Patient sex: F
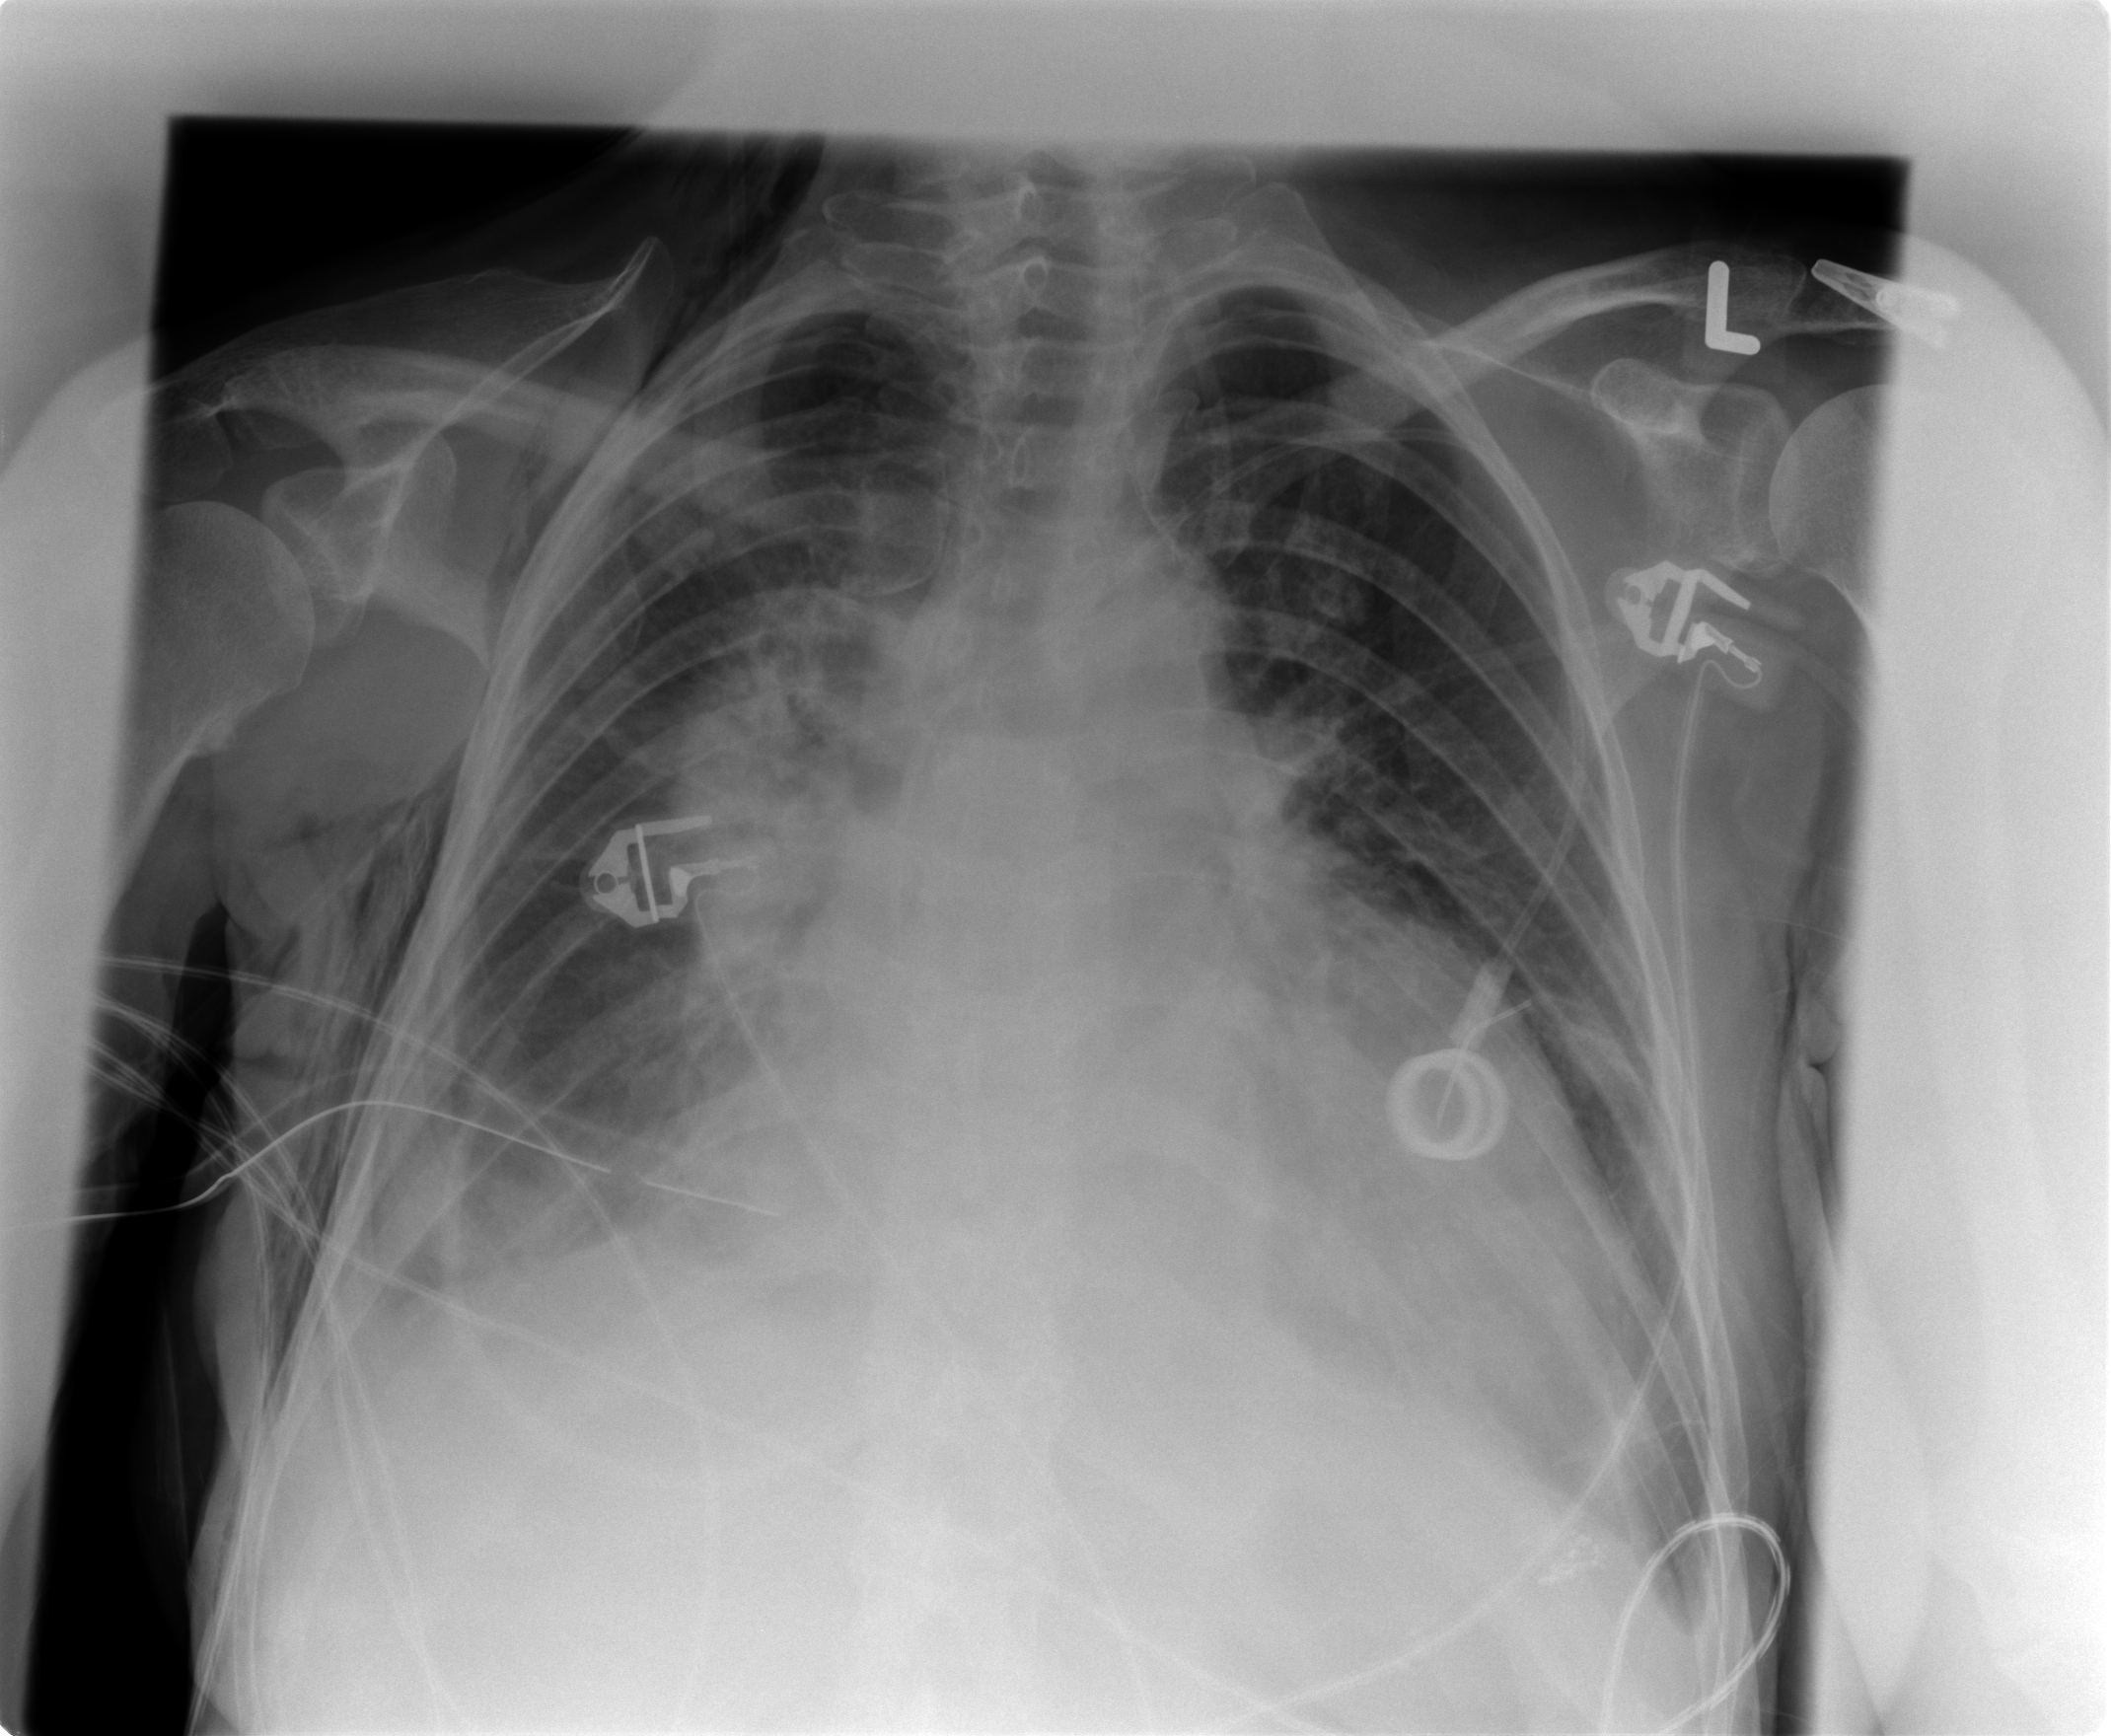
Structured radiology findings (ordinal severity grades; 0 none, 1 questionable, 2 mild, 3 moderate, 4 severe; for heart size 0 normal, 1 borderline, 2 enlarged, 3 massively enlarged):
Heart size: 3
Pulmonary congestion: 1
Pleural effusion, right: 2
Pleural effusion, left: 1
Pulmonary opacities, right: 0
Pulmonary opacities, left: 0
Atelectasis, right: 2
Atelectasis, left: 2